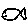
Label: fish